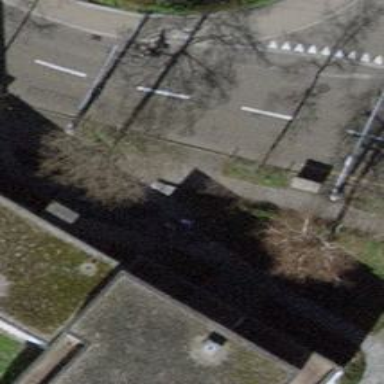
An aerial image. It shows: Street cabinet used for power utility.